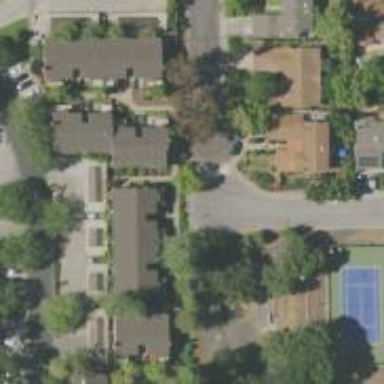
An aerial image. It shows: Residential road with sidewalk on the left side.